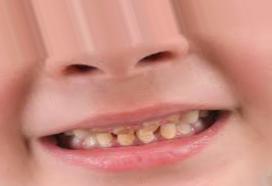
Condition: Tooth Discoloration